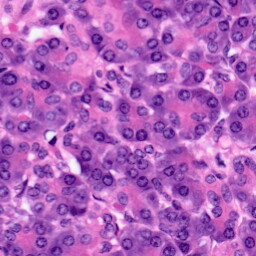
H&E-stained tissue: Pancreatic